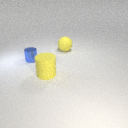
small blue metal cylinder behind large yellow rubber cylinder